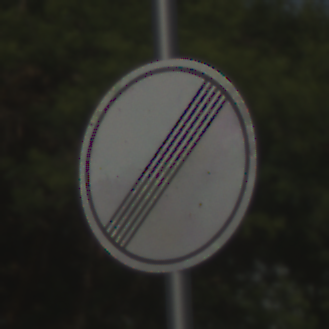
Verkehrszeichen: EndeSaemtlicherBegrenzungen
Umgebung: Outdoor, Nature
Tageszeit: MorningAfternoon
Wetter: PartlyCloudy
Licht: Natural
Jahreszeit: NotSpecified
Kontrast: HighContrast